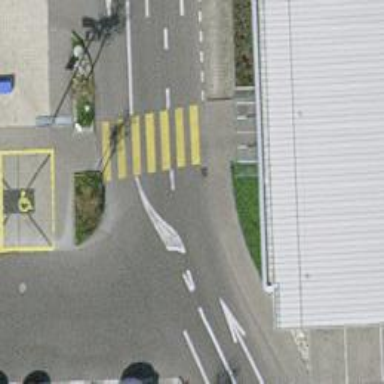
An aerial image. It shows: Uncontrolled zebra crossing.